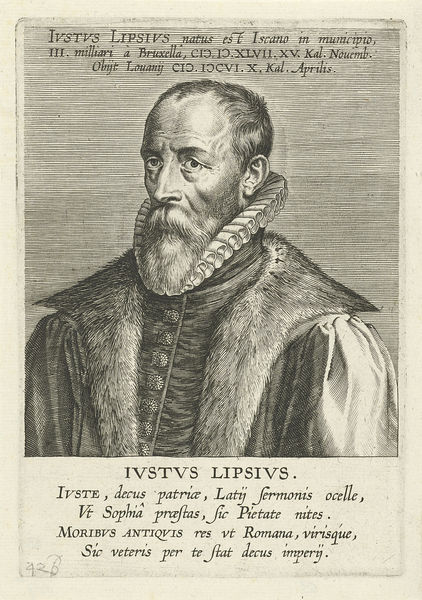
Titel: Portret van Justus Lipsius
Künstler: Philips Galle
Standort: Amsterdam
Institution: Rijksmuseum
Schlagwörter: mann, nase, ohr, stirn, bart, augen, falten, kragen, pelz, ärmel, bildnis, mantel, schrift, wangen, brauen, knöpfe, schraffur, radierung, buchdruck, latein